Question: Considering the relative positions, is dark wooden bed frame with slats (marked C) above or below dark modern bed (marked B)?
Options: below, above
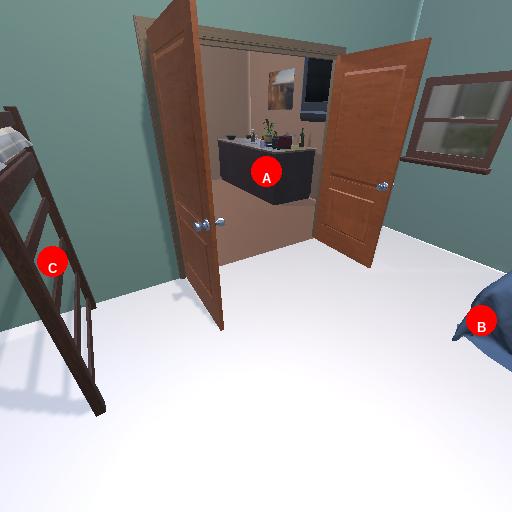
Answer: below